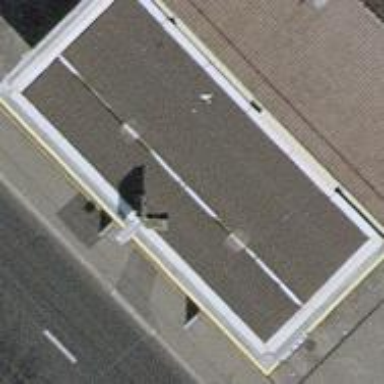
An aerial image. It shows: Fuel station with roof.